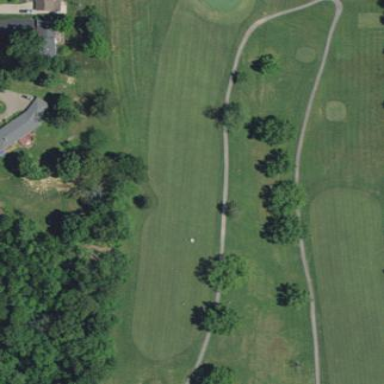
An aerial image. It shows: Golf fairway surrounded by grass.